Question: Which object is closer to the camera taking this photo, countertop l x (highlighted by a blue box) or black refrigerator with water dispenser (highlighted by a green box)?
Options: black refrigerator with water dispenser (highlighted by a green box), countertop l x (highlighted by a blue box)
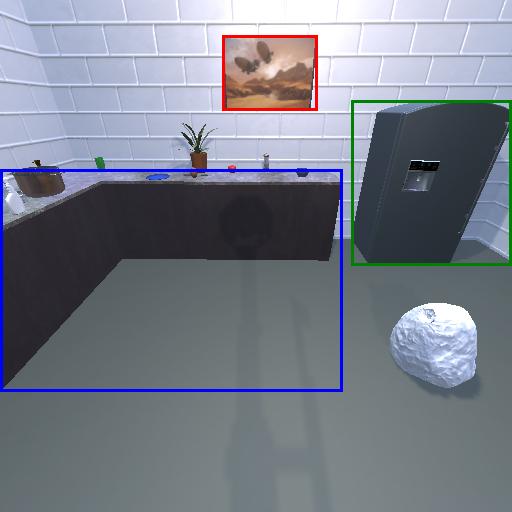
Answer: black refrigerator with water dispenser (highlighted by a green box)